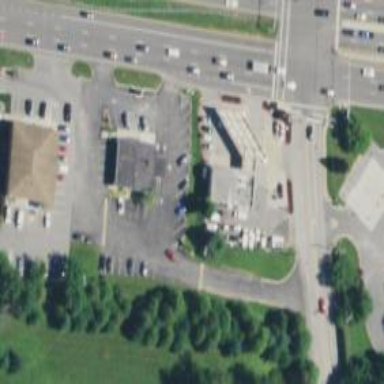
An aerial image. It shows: Convenience shop.